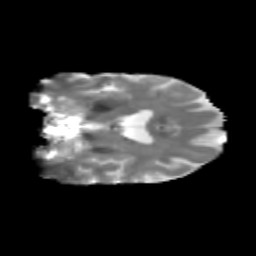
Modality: T2w
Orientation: coronal
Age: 43
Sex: female
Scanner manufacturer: siemens
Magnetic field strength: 3 T
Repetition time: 1.8 s
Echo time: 0.07 s